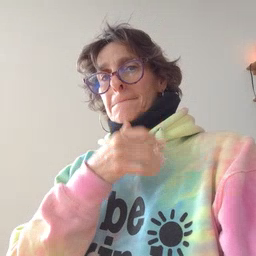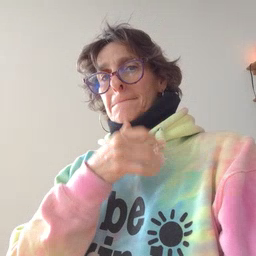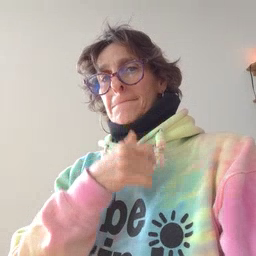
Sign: mom